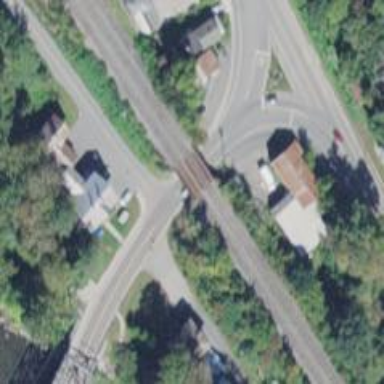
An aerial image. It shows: Bridge passing over two railway tracks.